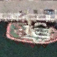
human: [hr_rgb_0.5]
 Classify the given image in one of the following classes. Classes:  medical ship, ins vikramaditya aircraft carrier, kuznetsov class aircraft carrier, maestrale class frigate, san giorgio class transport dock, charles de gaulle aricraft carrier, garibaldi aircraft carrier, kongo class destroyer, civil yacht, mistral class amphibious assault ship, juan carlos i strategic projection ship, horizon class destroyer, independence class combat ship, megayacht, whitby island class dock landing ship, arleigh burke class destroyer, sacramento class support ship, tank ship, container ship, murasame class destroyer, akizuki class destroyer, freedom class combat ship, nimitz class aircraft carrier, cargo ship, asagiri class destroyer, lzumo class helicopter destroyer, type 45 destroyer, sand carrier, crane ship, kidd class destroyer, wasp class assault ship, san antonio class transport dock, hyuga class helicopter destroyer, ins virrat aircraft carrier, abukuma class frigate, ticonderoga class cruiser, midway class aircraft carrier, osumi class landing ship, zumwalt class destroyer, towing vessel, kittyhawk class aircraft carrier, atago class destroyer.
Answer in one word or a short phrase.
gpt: Towing vessel